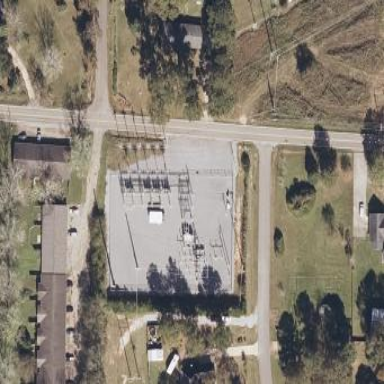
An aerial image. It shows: Distribution-level power substation.